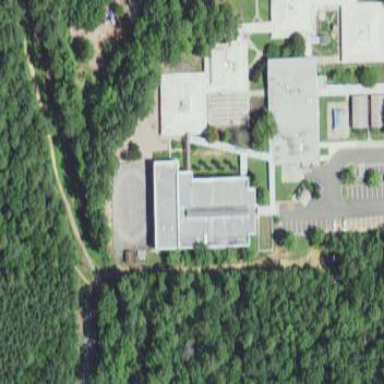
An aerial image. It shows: School building.